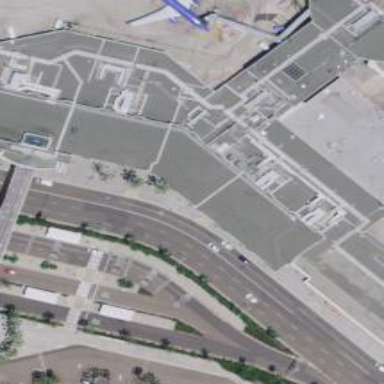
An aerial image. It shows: Information terminal.